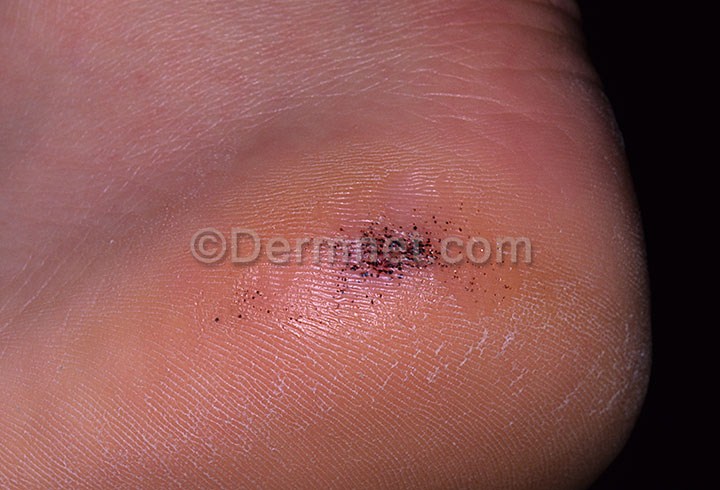
Disease: Warts Molluscum and other Viral Infections